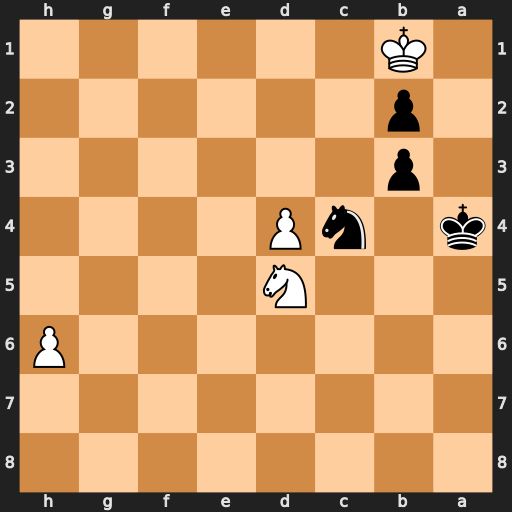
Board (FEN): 8/8/7P/3N4/k1nP4/1p6/1p6/1K6
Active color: b
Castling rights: -
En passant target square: -
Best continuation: Ka3 h7 Nd2#